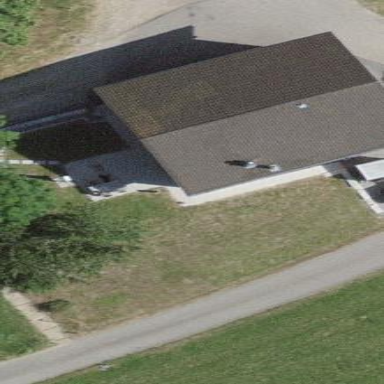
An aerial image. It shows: Detached building.